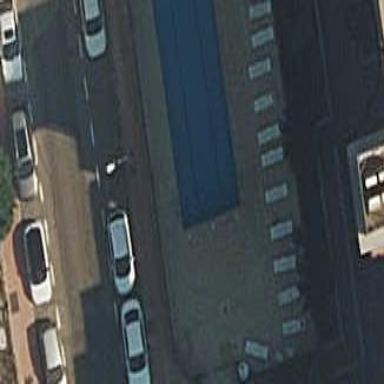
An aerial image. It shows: Swimming pool located in leisure land.